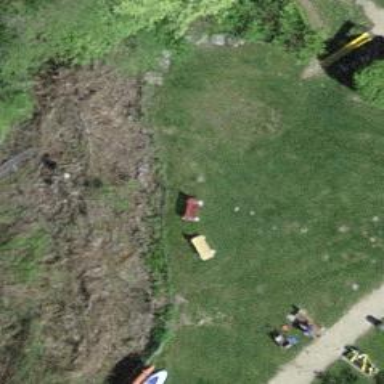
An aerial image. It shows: Bench.